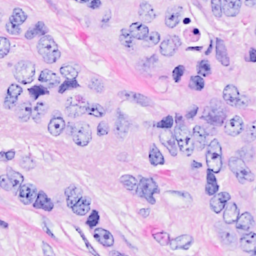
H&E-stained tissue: Breast